Question: I notice a slowdown in my server when using ImageMagick to resize some photos. Doing a 'htop' shows that there are several similar 'convert' commands (7) being executed at the same time on the same image. Is this normal for ImageMagick, or did my code somehow execute Imagemagick's 'convert' mulitple times on the same image?
I am using ImageMagick 'ImageMagick 6.7.9-6 2012-09-18'.

'''
Version: ImageMagick 6.7.9-6 2012-09-18 Q16 http://www.imagemagick.org
Copyright: Copyright (C) <PHONE> ImageMagick Studio LLC
Features: OpenMP
'''
- - -
The log shows that there are no duplicate calls to 'convert' to resize the same image twice.
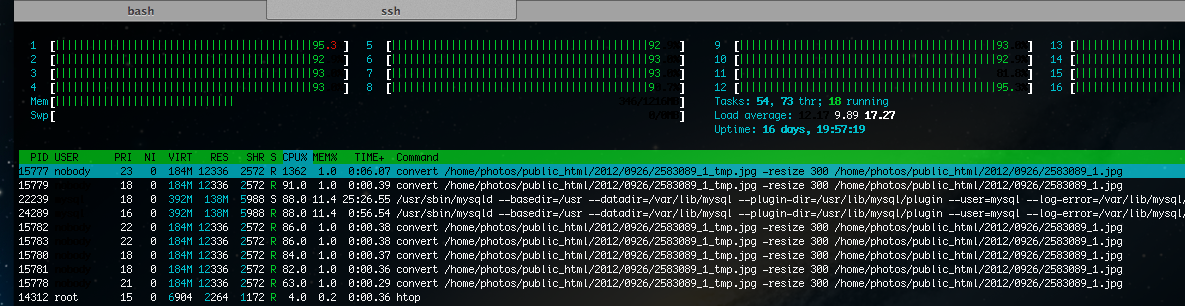
Answer: To debug this, one needs more details.
- : how many is 'several' exactly?! - How many CPU (cores) does this system have? - How 'similar' exactly, what are the differences within this similarity?! - What are the relationships between these similar commands?! ('pstree' command)- How big is your typical input image?!
Please also report the full output of 'convert -version'.
This seems to be a web service, guessing from the input JPEG's directory that can be seen in the screenshot. *Are you sure that there are not several convert commands started by the web service for every upload? -- Are you sure that the web service isn't contacted multiple times by the web for every image to be converted?*
---
If your 'convert -version' reports as one feature 'OpenMP', then your ImageMagick is multi-threaded, enabling it to simultaneously run multiple threads to process one large image. This can increase efficiency very greatly when it comes to process image files. (But it can slow down overall performance greatly too, if you process many small files...)
My guess is that you don't see multiple (16) concurrent in the 'htop' output, but multiple (16) concurrent execution .
For the typical use case of processing small files, you should try it with automatic multi-threading disabled, by setting this environment variable:
'''
MAGICK_THREAD_LIMIT=1
'''
You can also your ImageMagick command to get closer to the optimal number of threads to be used. Adding <URL> prints the elapsed time and efficiency for one or more threads of the specific command:
'''
convert -bench 40 /home/photos/public_html/2012/0926/some.jpg -resize 300 null:
'''
Your ImageMagick 6.7.9 is able to apply progressive threading while benchmarking a command. (It doesn't make much sense to test with '-bench' in non-OpenMP installations...)
See also <URL>.